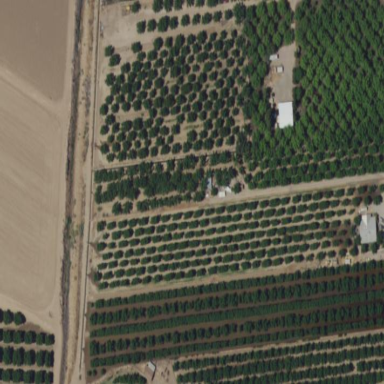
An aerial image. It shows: Orchard.